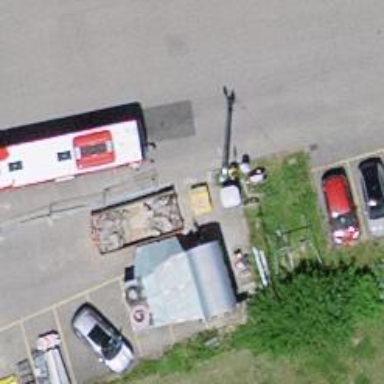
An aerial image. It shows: Post box is visible.